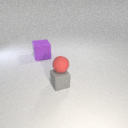
small red rubber sphere above small gray rubber cube